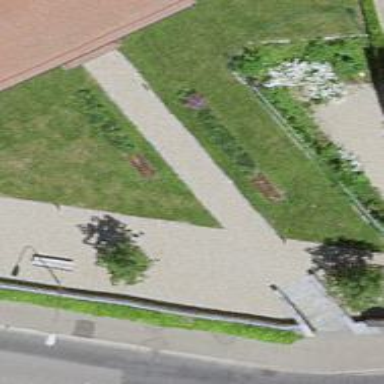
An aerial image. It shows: Churchyard.